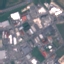
Land use / land cover class: Industrial